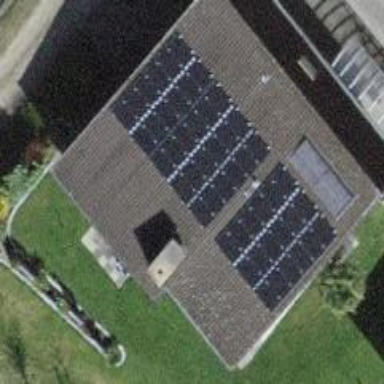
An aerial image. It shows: Solar power generator using photovoltaic method with solar photovoltaic panel types.